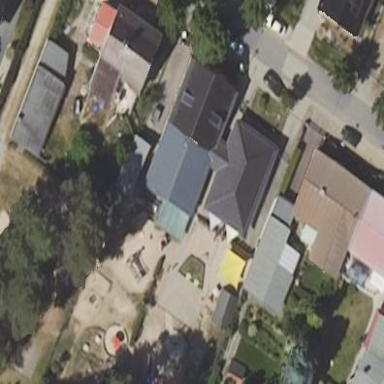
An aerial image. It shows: Kindergarten building.